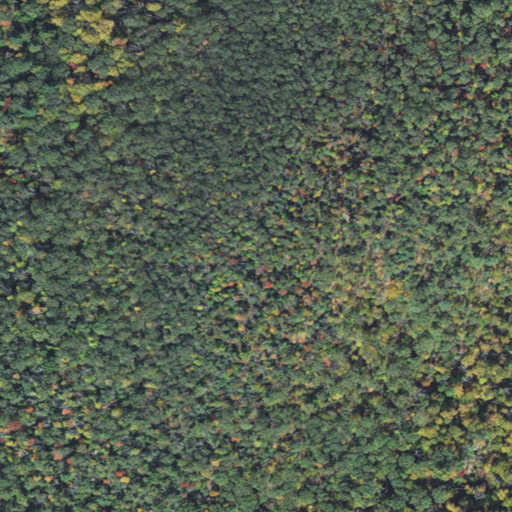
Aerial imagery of mountain in Massachusetts named Little Quabbin containing deciduous forest, mixed forest, and evergreen forest